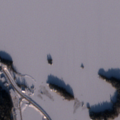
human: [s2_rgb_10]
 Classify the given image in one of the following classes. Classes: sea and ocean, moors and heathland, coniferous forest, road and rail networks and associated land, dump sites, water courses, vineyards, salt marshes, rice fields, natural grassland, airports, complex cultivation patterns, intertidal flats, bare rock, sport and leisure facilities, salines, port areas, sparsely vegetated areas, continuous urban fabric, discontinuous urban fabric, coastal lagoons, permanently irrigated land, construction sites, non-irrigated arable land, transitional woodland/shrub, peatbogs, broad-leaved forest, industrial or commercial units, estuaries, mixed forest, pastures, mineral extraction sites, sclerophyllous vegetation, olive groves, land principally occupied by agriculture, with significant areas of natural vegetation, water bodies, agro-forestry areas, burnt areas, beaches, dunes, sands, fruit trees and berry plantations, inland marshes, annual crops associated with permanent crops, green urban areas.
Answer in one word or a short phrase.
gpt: discontinuous urban fabric, industrial or commercial units, coniferous forest, water bodies